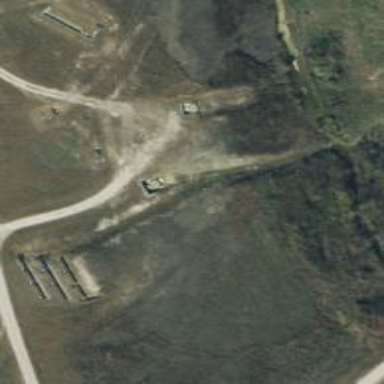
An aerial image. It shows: Military range.